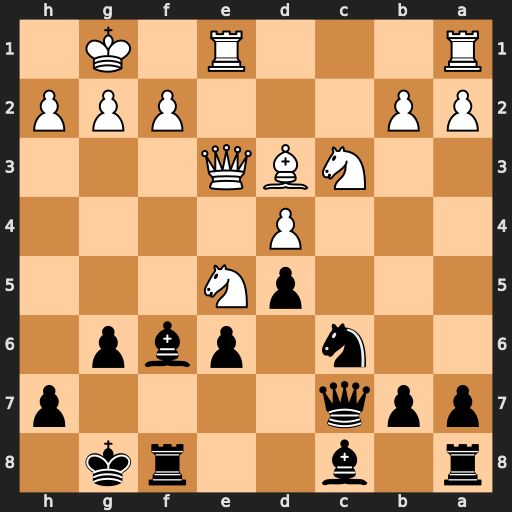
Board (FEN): r1b2rk1/ppq4p/2n1pbp1/3pN3/3P4/2NBQ3/PP3PPP/R3R1K1
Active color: b
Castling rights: -
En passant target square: -
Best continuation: Bxe5 dxe5 d4 Qg3 dxc3